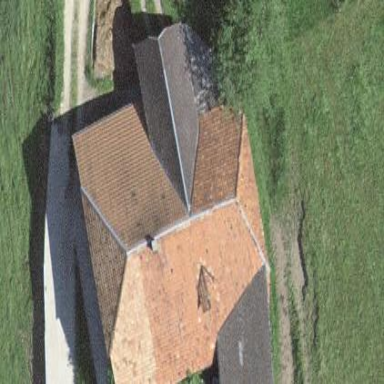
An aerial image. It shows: Farm building.